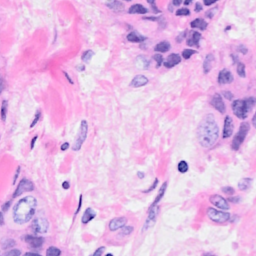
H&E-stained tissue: Breast